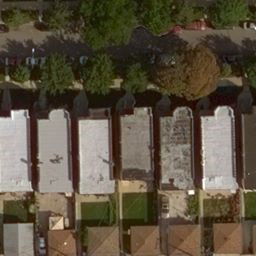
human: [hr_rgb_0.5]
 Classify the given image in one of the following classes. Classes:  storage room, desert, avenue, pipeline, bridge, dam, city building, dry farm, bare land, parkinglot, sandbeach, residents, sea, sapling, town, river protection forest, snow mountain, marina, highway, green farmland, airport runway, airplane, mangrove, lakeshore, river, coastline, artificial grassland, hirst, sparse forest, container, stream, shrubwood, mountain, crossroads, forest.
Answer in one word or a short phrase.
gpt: residents